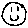
Label: smiley face